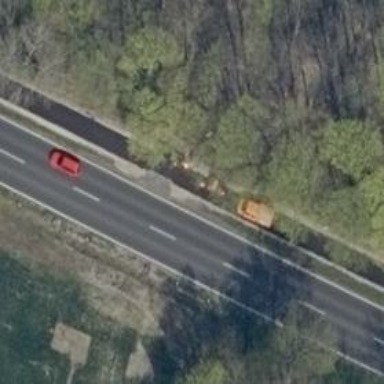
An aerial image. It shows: Asphalt road classified as primary highway.